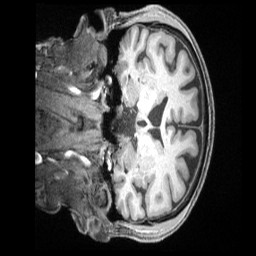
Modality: T1w
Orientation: coronal
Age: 65
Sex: male
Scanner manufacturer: siemens
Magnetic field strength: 3 T
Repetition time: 2.5 s
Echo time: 0.00222 s